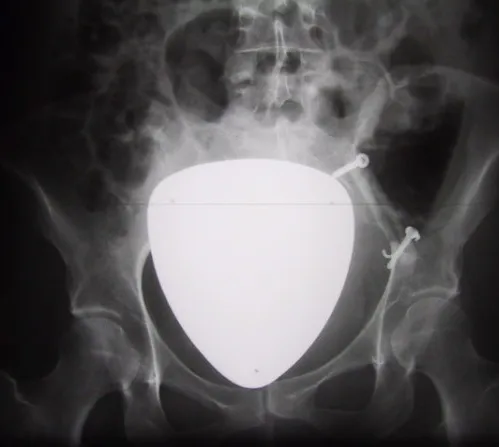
Status after interposition of the fibula transplant.
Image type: radiology (x_ray)